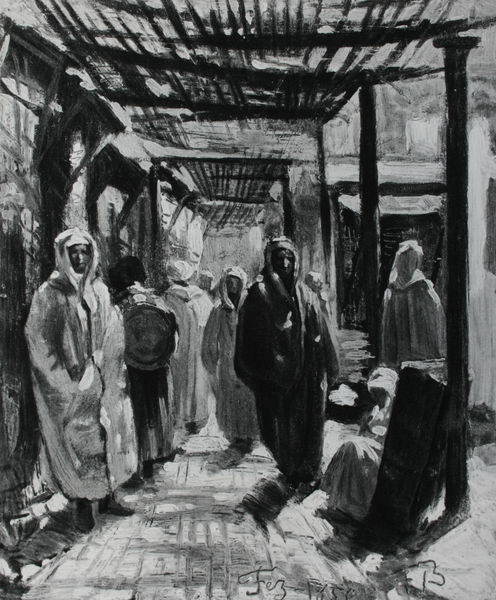
Titel: Gasse in Fez
Künstler: Frank Buchser
Institution: Privatbesitz
Schlagwörter: dunkel, gemälde, kopf, mann, schatten, umhang, weiß, menschen, sitzen, stadt, grau, hell, holz, licht, männer, pfeiler, schwarz, skizze, strasse, strassenszene, stroh, stützen, szene, säule, säulen, zeichnung, dach, gebäude, schleier, tuch, weg, wand, lang, stehen, signatur, häuser, gehen, sonne, boden, gewand, mantel, sitzend, stehend, tücher, gewänder, garten, papier, passage, passanten, fußboden, datierung, laufen, afrika, wüste, mauer, hof, latten, fußgänger, markt, platz, kopftuch, datum, balken, bohlen, durchgang, warten, pfosten, foto, eingang, gang, tusche, stütze, überdachung, gerüst, hauswand, orient, orientalisch, kohle, schwarz weiss, mäntel, arabisch, gefängnis, reise, gehend, umhüllt, verhüllt, turban, arabien, islam, laube, araber, tunis, pakete, markisen, verhüllung, pergola, sonnenschutz, abdeckung, basar, bazar, beduinen, tuarek, fez, sonnendach, kaftan, naher osten, nordafrika, kapuzen, afrikanisch, gallabia, tunesien, algerien, burnus, rücen, suk, häuserwand, máner, nänner, reisezeichnung, beduin, beber, schwarzwei0, norafrika